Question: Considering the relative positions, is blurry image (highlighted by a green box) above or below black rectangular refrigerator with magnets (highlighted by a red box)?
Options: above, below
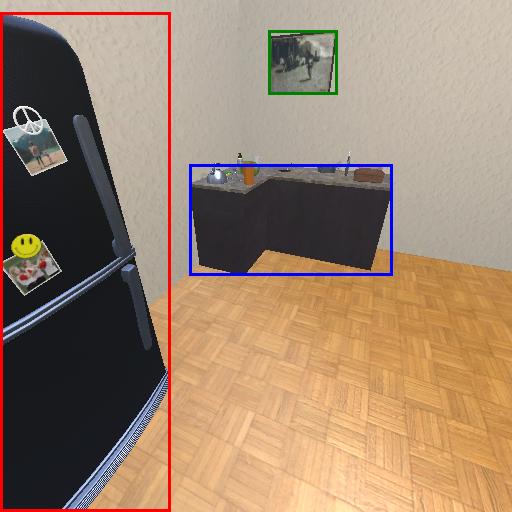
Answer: above